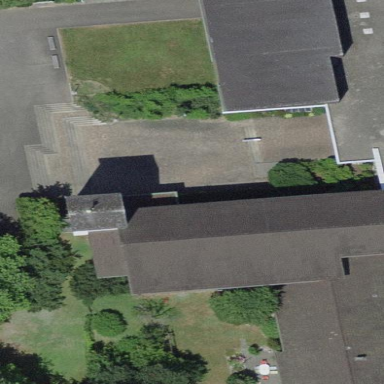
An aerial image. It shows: Building that is place of worship.